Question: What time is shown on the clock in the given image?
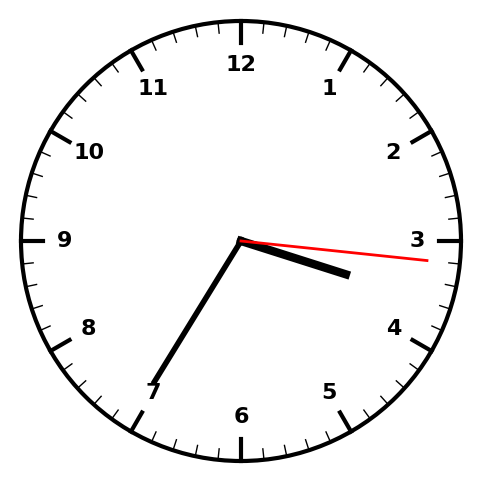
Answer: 03:35:16